Question: I want to create a ListActivity that has both checkboxs and single selection groups. Like in the Sound Settins in the "Settings" application of android.
Anyone has link to a sample ?

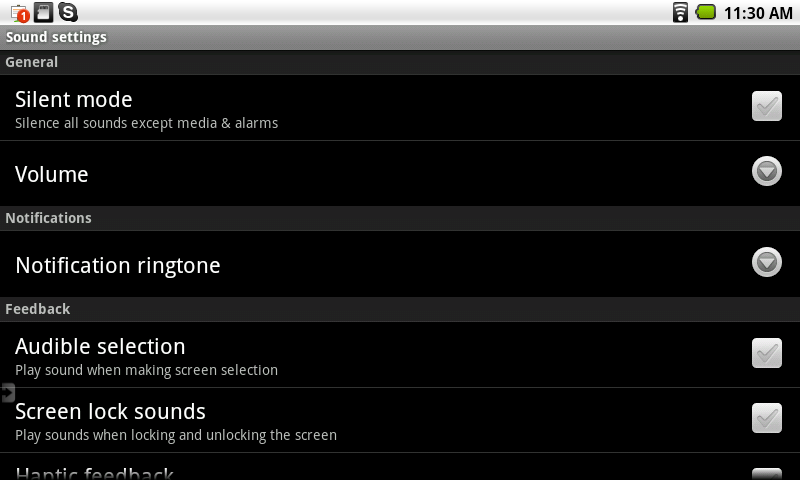
Answer: To make a "settings" Activity you should use the Preferences framework. Check this small <URL>: you have to create a special layout and make a reference from code like this:
'''
addPreferencesFromResource(R.xml.preferences);
'''